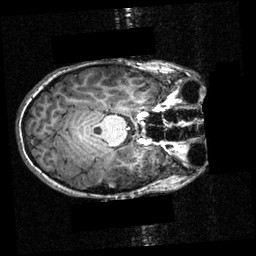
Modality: T1w
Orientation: axial
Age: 12
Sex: female
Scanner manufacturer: siemens
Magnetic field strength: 3.951 T
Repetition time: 1.5 s
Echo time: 0.00335 s